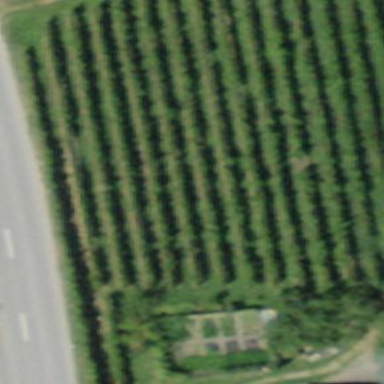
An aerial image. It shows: Vineyard with grape crops.